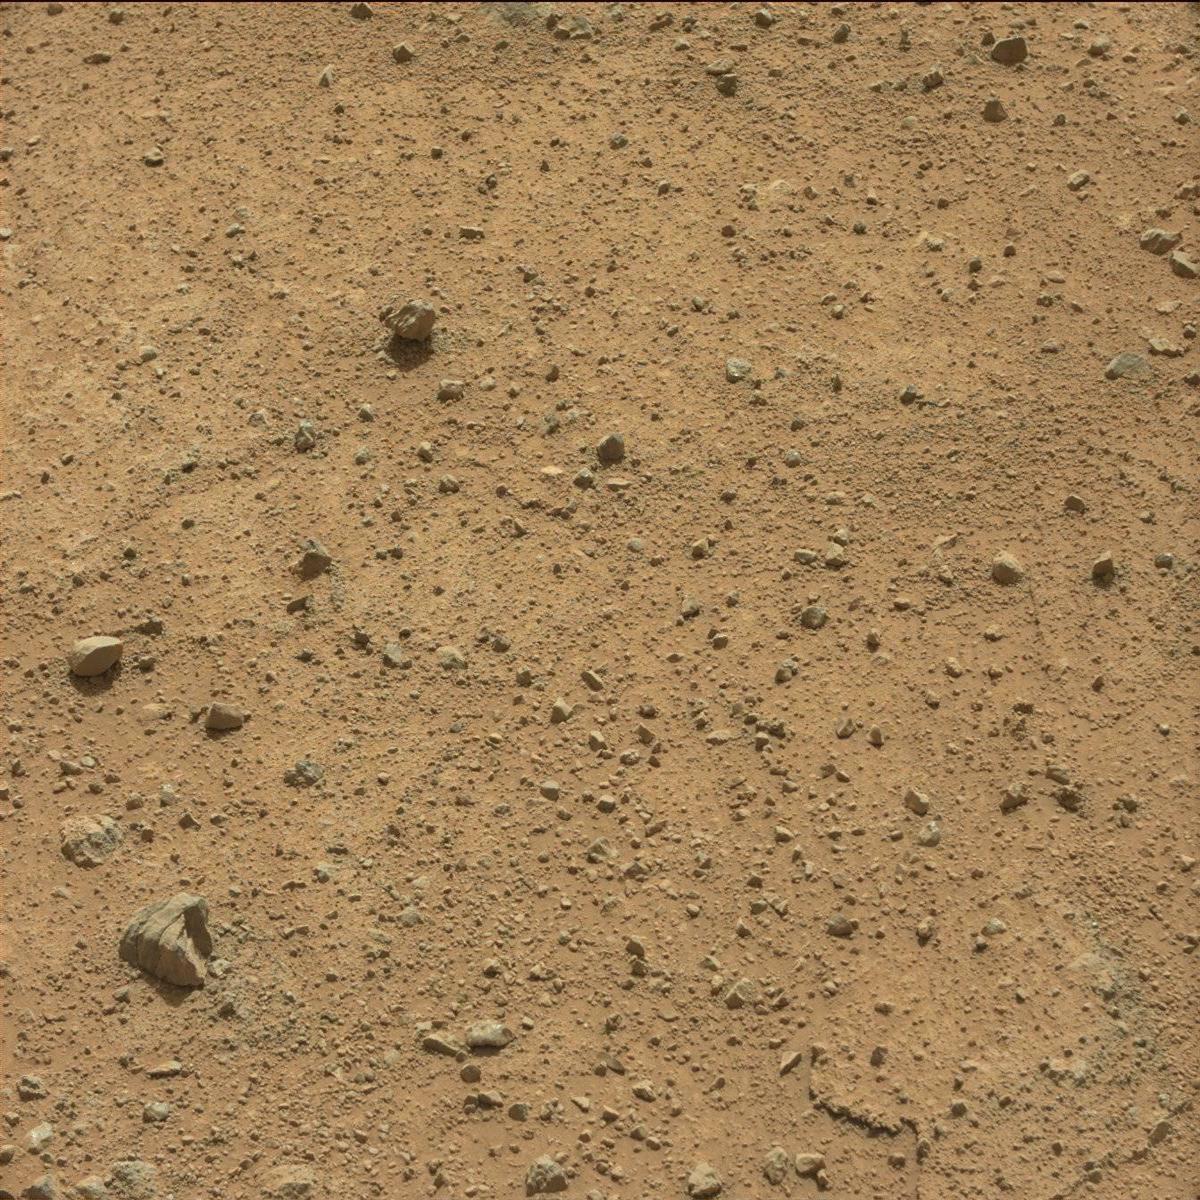
Terrain classes present: Bedrock, Rock, Sand / Soil